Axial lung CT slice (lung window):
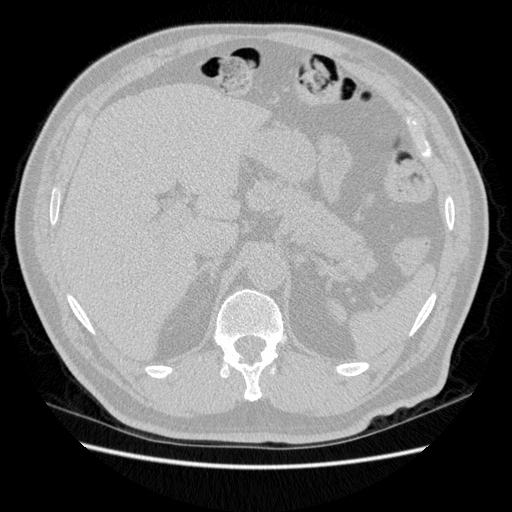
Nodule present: no